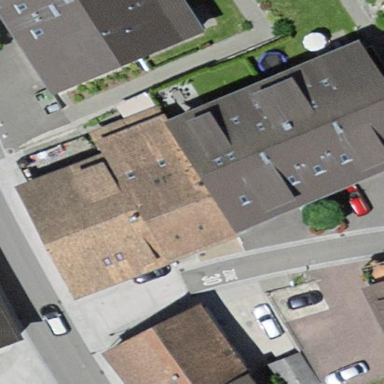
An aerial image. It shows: Building with tiled roof.